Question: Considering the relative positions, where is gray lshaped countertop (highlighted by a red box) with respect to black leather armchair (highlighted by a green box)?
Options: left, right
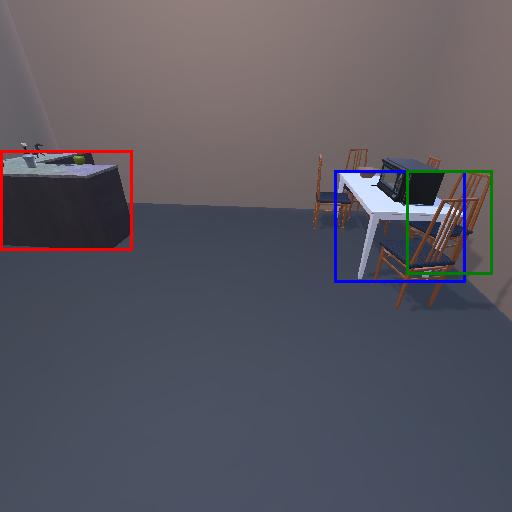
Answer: left